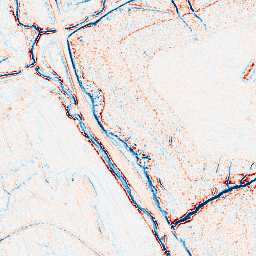
Category: edge_preserving
Decomposition family: anisotropic_diffusion
Decomposition parameters: iterations: 10
kappa: 10
gamma: 0.1
Upsampling method: quartic
Upsampling parameters: scale: 2
Upsampling scale: 2